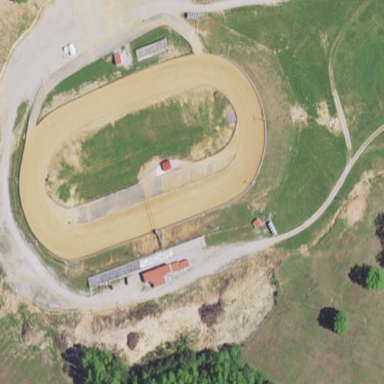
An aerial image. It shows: Raceway for motor sports.